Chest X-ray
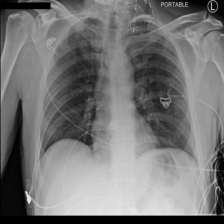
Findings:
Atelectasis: negative
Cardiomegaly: negative
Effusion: negative
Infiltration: negative
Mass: negative
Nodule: negative
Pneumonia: negative
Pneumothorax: negative
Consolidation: negative
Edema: negative
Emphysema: negative
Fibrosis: negative
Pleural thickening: negative
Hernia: negative